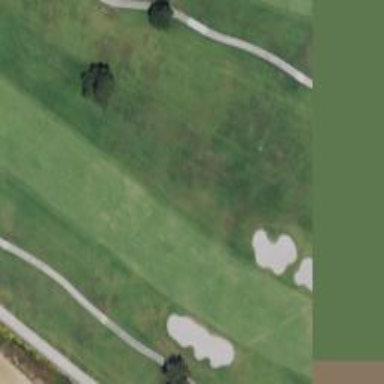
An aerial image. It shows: Golf fairway surrounded by grass.